Question: My issue is with my user input totals for rainfall not adding up properly
my assumption is that it is not adding the 1st month in when asked on multiple years as

'''
def main():
#define accumulators
monthRain = 0
year = 0
monthTotal = 0
months = 0
total = 0
#get # of years
year = int(input("Enter the number of years to collect data for: "))
#define month total befor it is changed below with year + 1
monthTotal = year * 12
#define how many months per year
months = 12
#Find average rainfall per month
for year in range(year):
#accumulator for rain per month
total = 0
#get rainfall per month
print('
Next you will enter 12 months of rainfall data for year', year + 1)
for month in range(months):
print("Enter the rainfall for month", month + 1, end=" ")
monthRain = float(input(': '))
#add monthly raingfall to accumulator
total += monthRain
average = total / monthTotal
#total months of data
print('
You have entered data for', monthTotal,'months')
#total rainfall
print('
The total rainfall for the collected months is:', total)
print('The average monthly rainfall for the collected months is:', format(average, '.2f' ))
main()
'''
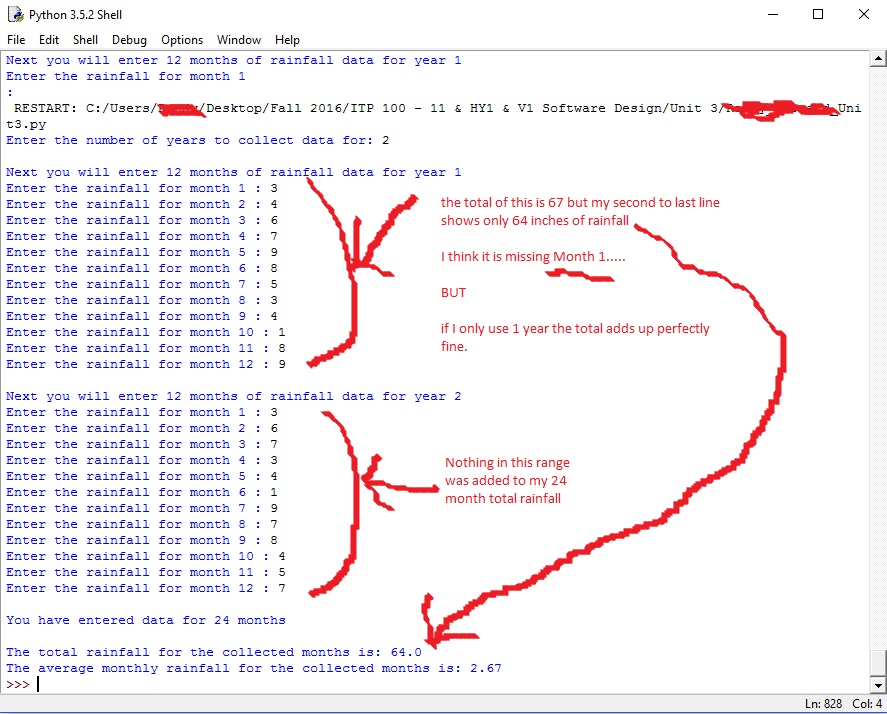
Answer: Take 'total = 0' out of the for loop. Every time you enter the loop, it sets 'total' to zero. Take it out and put it before the for loop. I think that will fix it.
Let me know...